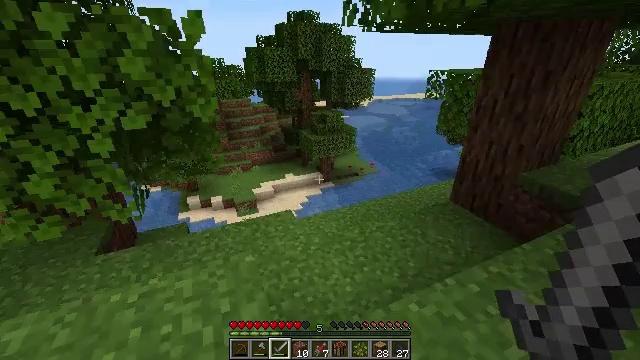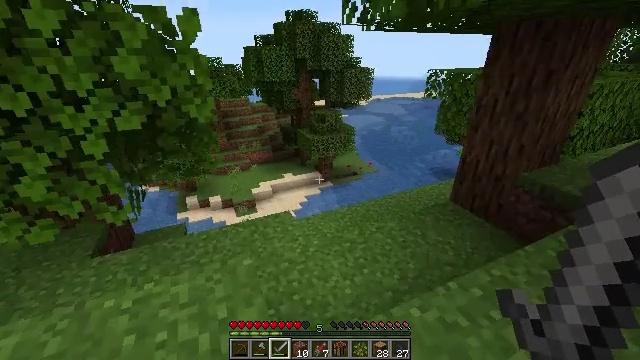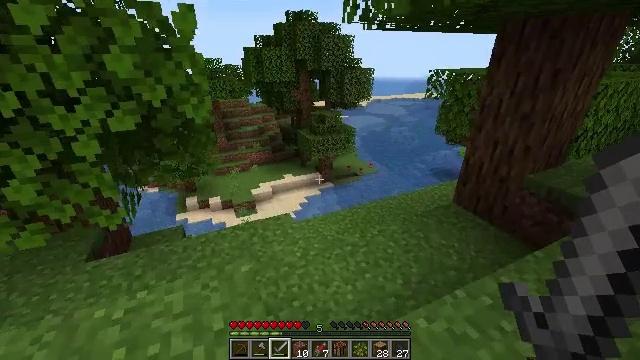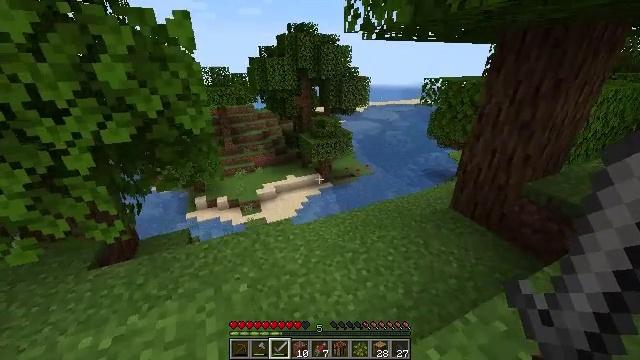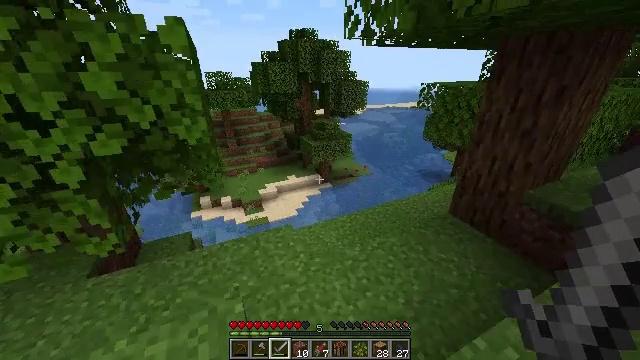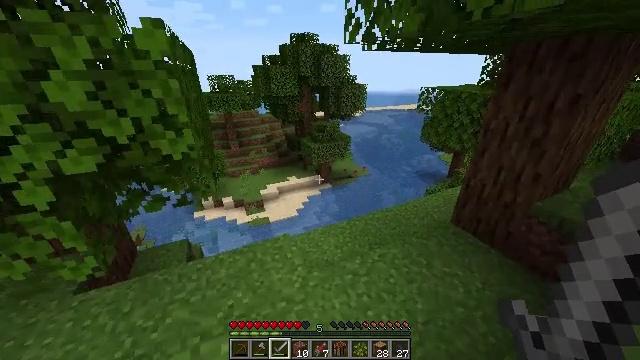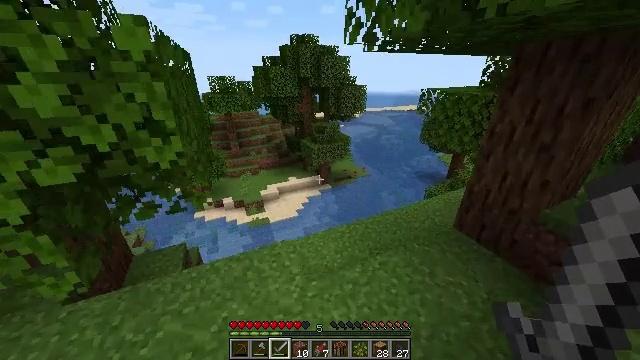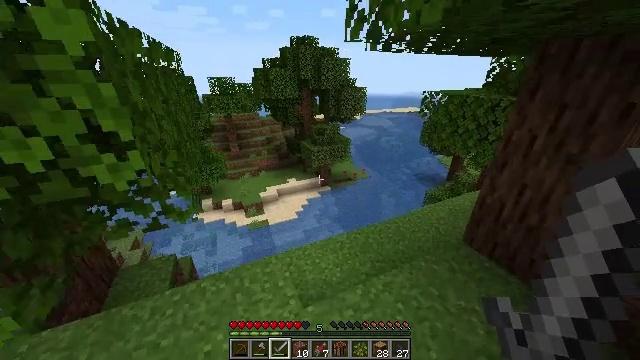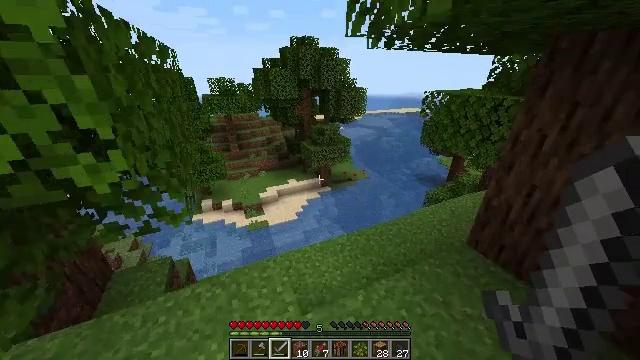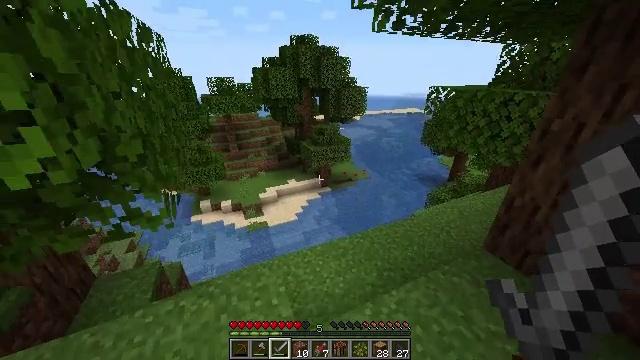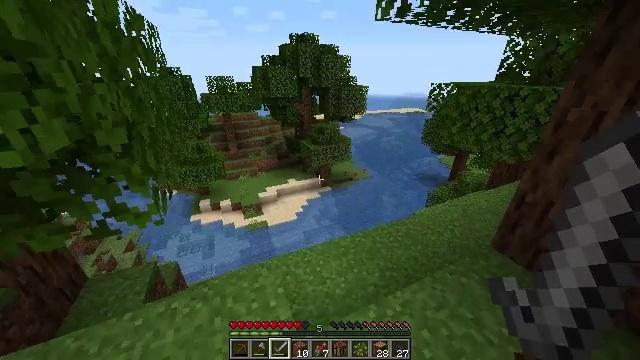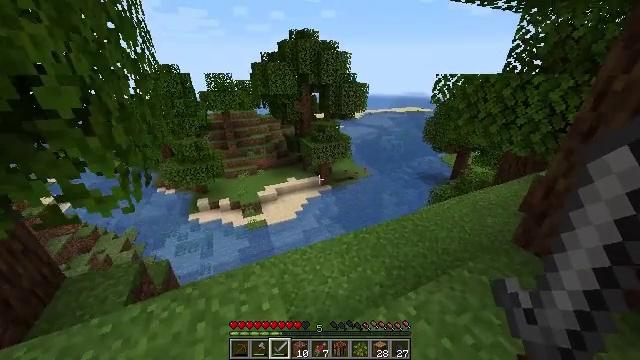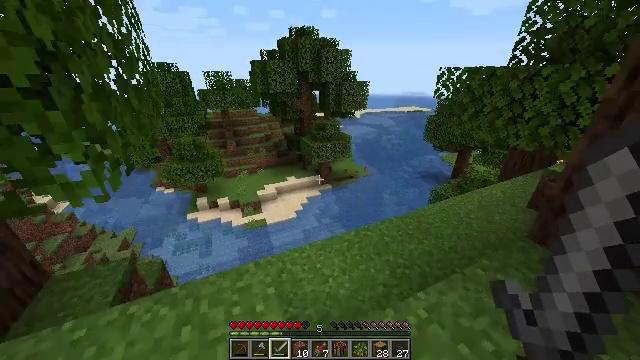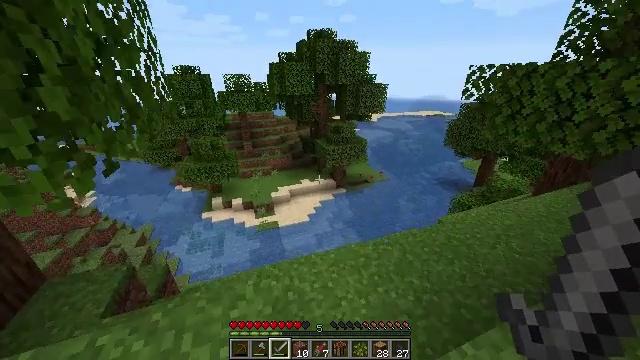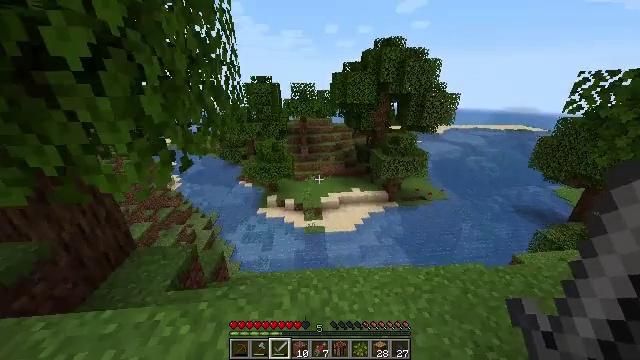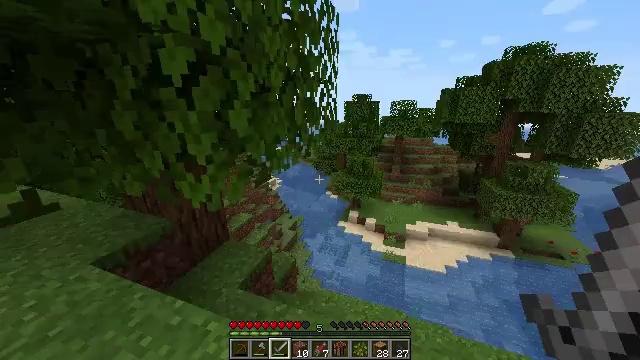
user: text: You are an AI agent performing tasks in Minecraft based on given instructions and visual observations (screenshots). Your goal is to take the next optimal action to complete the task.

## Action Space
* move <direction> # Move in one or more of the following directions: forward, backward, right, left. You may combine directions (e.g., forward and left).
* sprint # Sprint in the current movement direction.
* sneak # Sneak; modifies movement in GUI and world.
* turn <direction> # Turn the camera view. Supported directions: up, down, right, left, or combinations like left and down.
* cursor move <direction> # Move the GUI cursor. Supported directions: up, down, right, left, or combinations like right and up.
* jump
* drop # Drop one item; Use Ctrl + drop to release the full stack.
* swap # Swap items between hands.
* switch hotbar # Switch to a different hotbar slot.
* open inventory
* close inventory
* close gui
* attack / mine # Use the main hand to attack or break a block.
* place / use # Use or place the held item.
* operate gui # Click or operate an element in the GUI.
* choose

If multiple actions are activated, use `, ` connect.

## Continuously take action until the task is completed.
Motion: motion action
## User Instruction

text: Harvest the poppy flower.
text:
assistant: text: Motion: no_op
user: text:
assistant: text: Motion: move forward
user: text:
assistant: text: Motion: move forward
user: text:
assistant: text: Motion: move forward
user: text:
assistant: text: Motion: move forward
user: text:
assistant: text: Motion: move forward
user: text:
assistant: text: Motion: move forward
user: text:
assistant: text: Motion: move forward
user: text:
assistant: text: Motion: move forward
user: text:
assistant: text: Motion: move forward
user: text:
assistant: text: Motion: move forward
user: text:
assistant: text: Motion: move forward
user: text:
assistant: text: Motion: move forward, turn left and up
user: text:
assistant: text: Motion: move forward, turn left and up
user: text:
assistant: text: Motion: move forward, turn left and up
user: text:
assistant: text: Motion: turn left and up
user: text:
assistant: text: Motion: turn left and up
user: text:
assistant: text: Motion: move left, turn left and up
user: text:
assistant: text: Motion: move left, turn left
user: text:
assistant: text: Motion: move forward and move left
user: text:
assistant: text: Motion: move forward and move left
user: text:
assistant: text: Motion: move forward and move left
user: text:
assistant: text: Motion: move forward and move left
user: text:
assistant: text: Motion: move forward and move left, jump
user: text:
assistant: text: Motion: move forward and move left, jump
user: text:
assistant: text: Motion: move forward and move left, jump
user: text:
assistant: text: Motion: move forward and move left, jump
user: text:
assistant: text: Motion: move forward and move left, jump
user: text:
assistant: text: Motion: move forward and move left
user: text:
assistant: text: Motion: move forward and move left